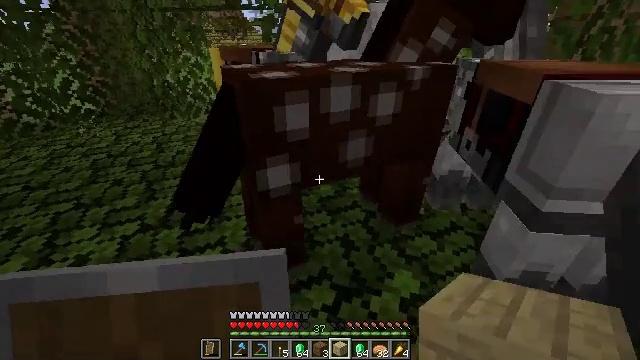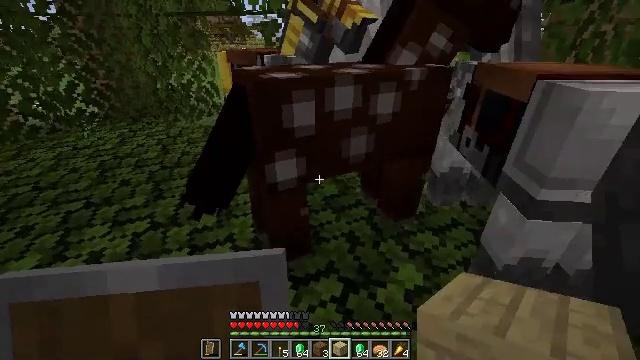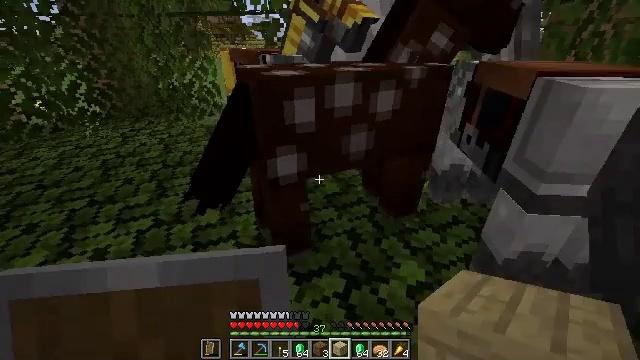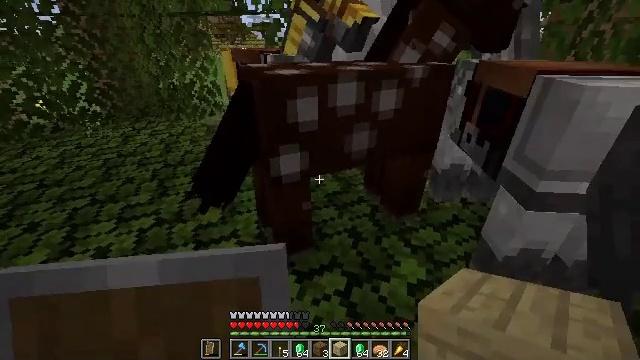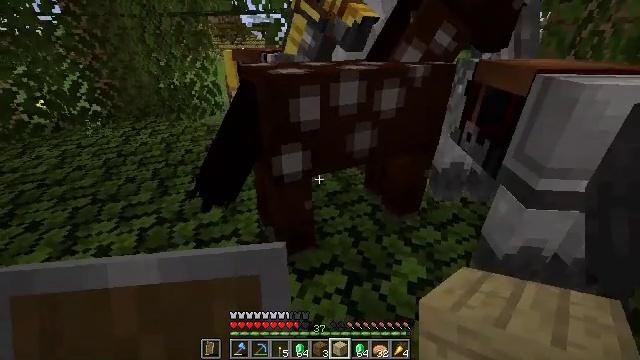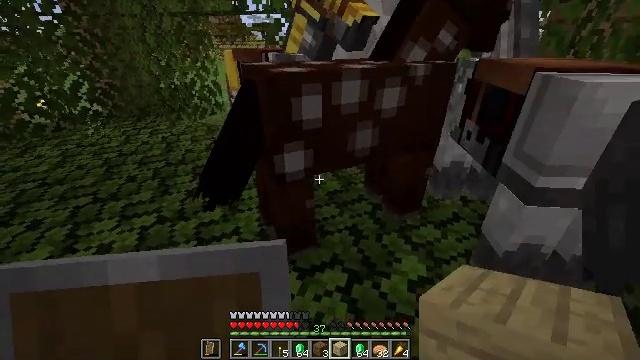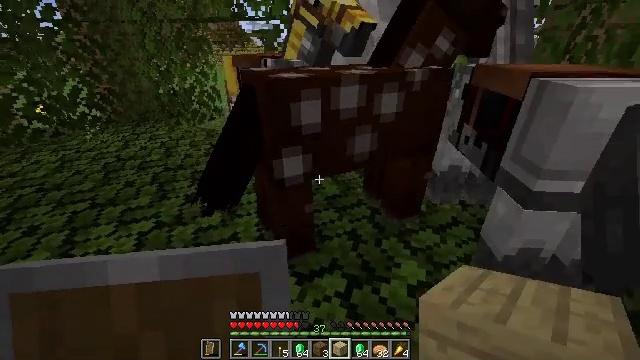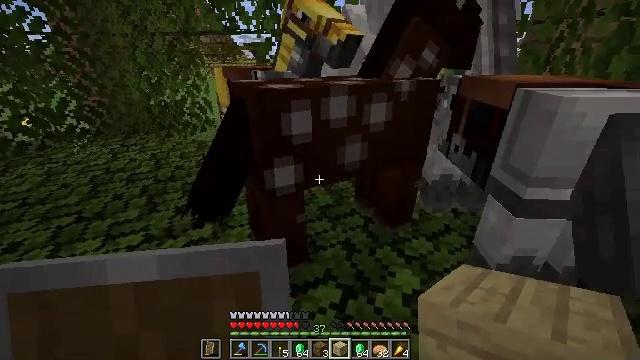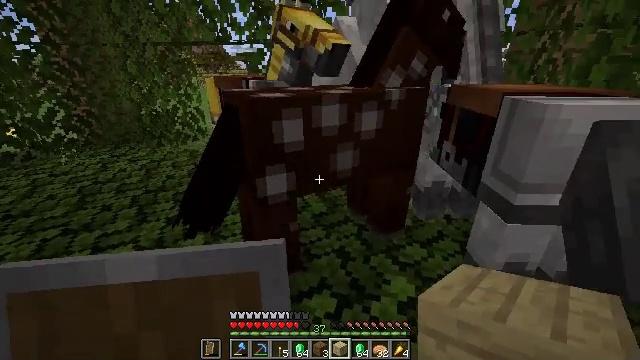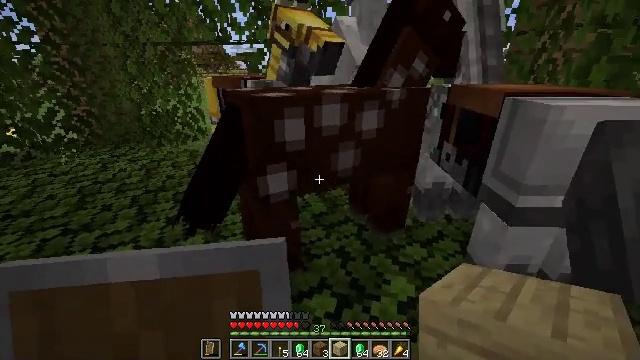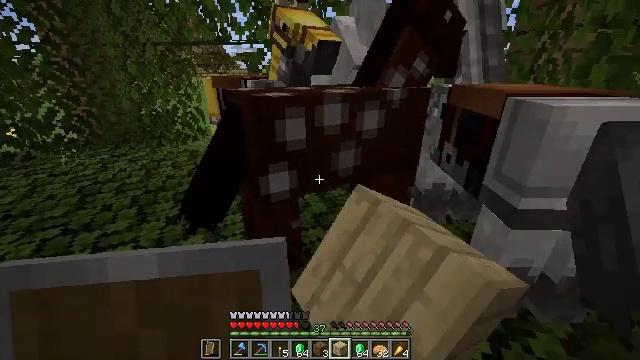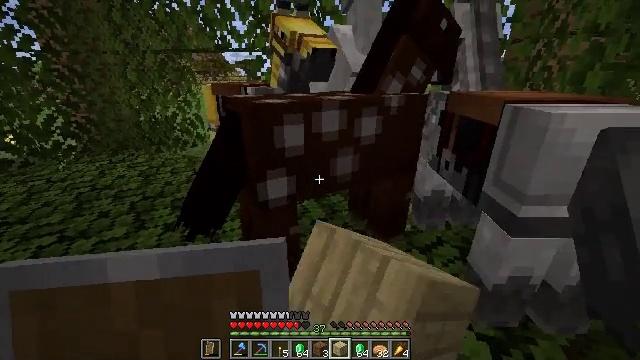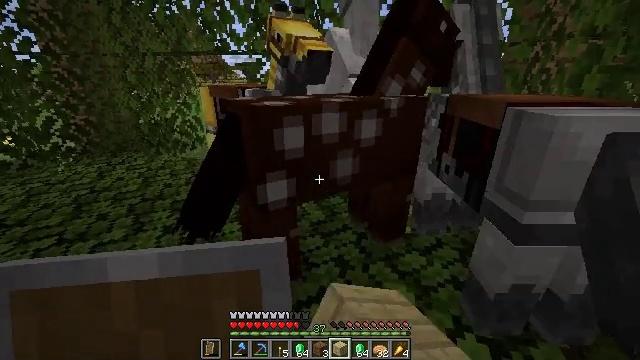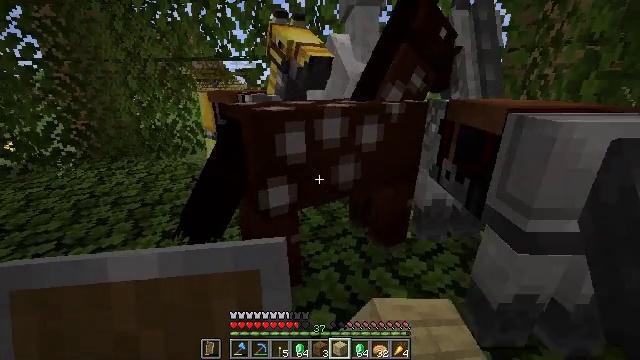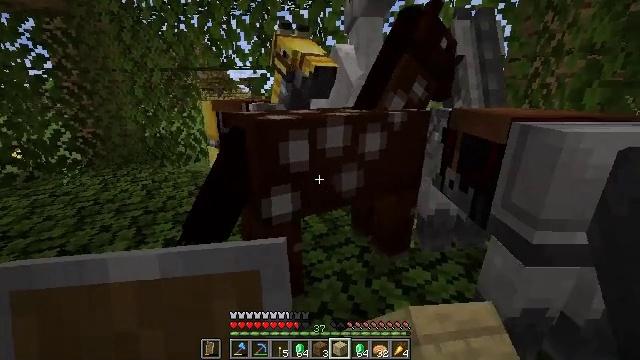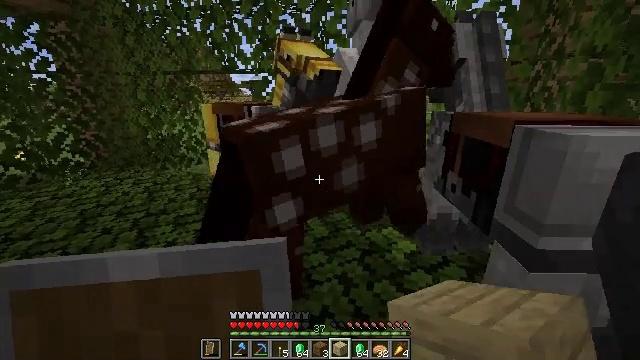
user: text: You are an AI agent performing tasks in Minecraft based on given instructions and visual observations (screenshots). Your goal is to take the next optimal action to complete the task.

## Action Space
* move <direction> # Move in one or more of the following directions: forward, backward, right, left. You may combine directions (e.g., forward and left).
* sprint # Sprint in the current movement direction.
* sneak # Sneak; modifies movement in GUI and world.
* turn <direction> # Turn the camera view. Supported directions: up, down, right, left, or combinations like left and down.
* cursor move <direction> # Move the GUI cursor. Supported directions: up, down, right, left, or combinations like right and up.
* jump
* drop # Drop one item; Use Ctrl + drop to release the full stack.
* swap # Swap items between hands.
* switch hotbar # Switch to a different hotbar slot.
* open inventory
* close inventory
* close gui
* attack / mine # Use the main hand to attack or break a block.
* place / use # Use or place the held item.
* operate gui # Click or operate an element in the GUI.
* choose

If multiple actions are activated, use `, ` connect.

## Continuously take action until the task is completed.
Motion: motion action
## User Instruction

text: Drop birch planks.
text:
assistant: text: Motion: no_op
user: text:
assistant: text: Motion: no_op
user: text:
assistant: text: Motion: no_op
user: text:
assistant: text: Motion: no_op
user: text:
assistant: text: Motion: no_op
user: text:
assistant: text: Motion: turn up
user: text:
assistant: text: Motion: turn right and up
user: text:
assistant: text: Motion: turn right and up
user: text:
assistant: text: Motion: use / place
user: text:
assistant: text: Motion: use / place
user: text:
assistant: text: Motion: turn up
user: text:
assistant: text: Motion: no_op
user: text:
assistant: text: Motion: turn up
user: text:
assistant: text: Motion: turn up
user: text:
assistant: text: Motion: no_op
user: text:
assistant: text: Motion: no_op
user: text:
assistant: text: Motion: no_op
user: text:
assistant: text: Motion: no_op
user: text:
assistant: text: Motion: no_op
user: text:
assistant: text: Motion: no_op
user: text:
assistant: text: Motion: no_op
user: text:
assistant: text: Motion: no_op
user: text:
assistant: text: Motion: turn left and up
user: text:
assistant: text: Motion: turn left and up
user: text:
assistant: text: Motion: turn left and up
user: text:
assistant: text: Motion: turn left and up
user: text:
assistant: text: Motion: drop
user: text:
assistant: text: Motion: drop
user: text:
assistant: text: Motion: drop
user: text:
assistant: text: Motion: turn right